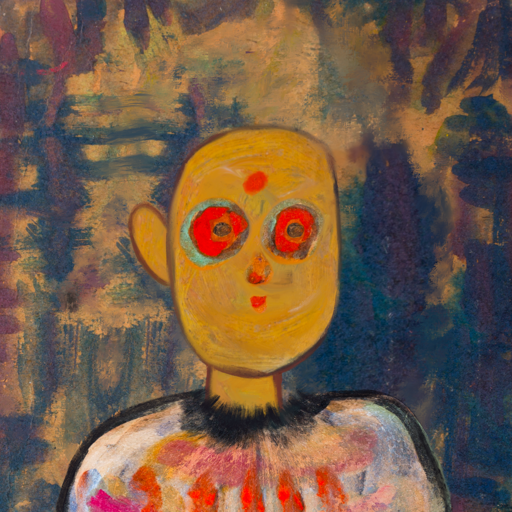
Background: InTheSun, Head And Neck Front: After_Raid, Face Front: Sisters, Bust: Childish, Hair Front: Blank, Head Accessory: Blank, Second Necklace: Blank, Necklace: Blank, Baby: Blank